Frequency: 75000
Velocity: 0,2325
Power: 17,2
Pulse duration: 0,0000001
Pass count: 1
Magnification: 10
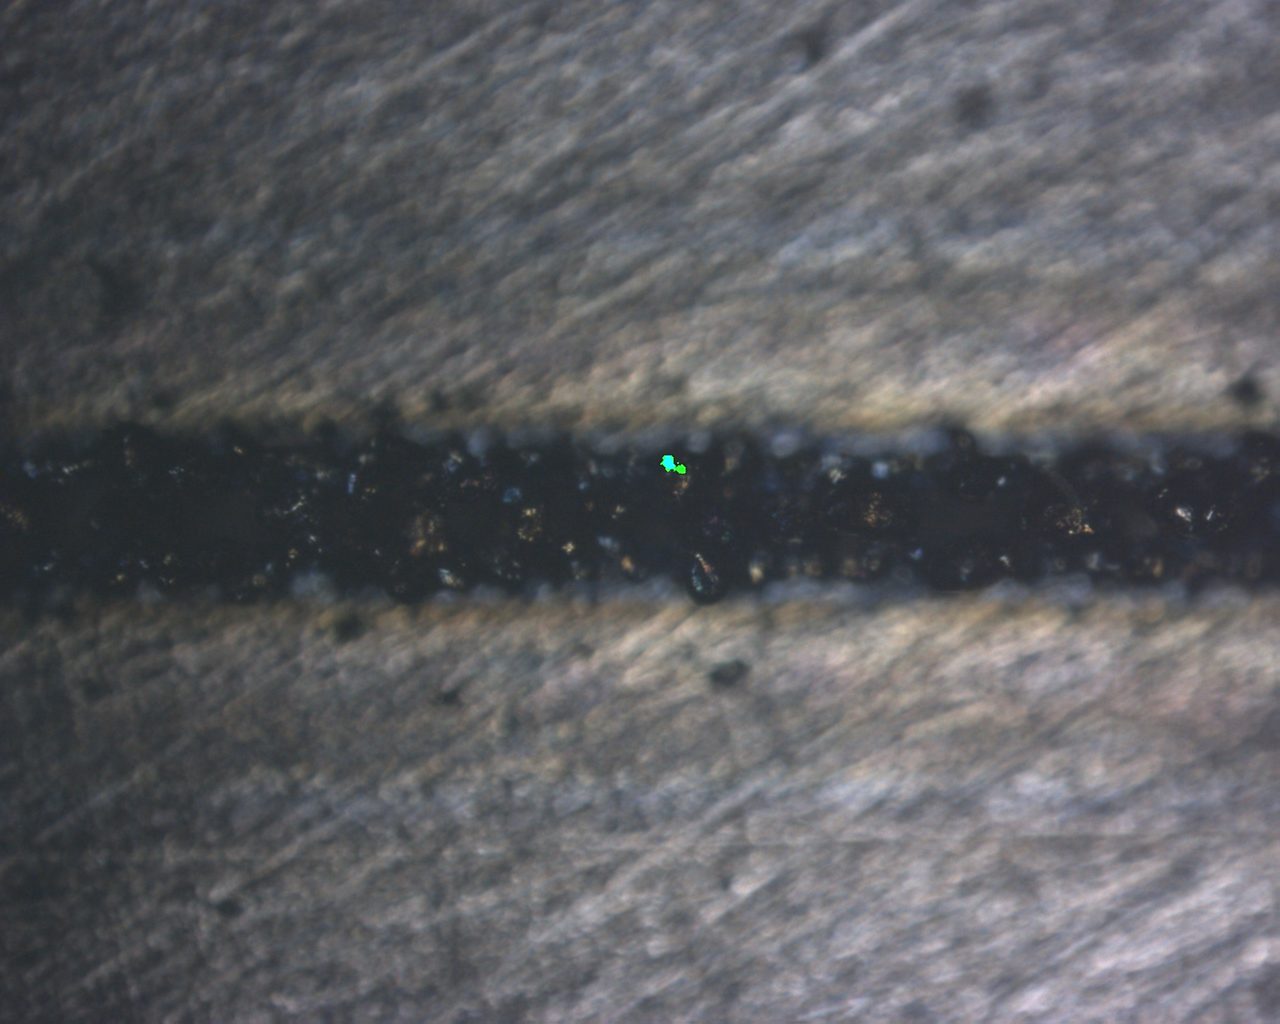
Measured width: 142.095
Other width: 62.0547